Question: I am creating a softphone and would like to use the same component, which is used in Android to answer or decline the calls. Something like this:

Anyway I was unable to find the component, or similar implementation to use. It's seems highly improbable to me that it doesn't exist as separate component.
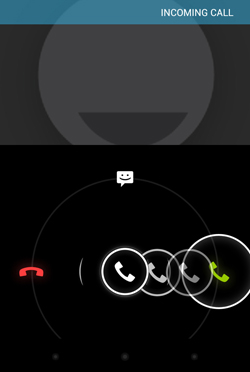
Answer: There're two libraries which do exactly what you're looking for:
<URL>
<URL>
> The GlowPadView is the view that Google uses in Android 4.1 and 4.2 (and, in a slightly different flavour, on Android 4.0 as well) on both the insecure lockscreen and the Incoming call Activity. It's the circular grid of dots, with a central handle that the user can grab to various customizable targets.